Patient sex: M
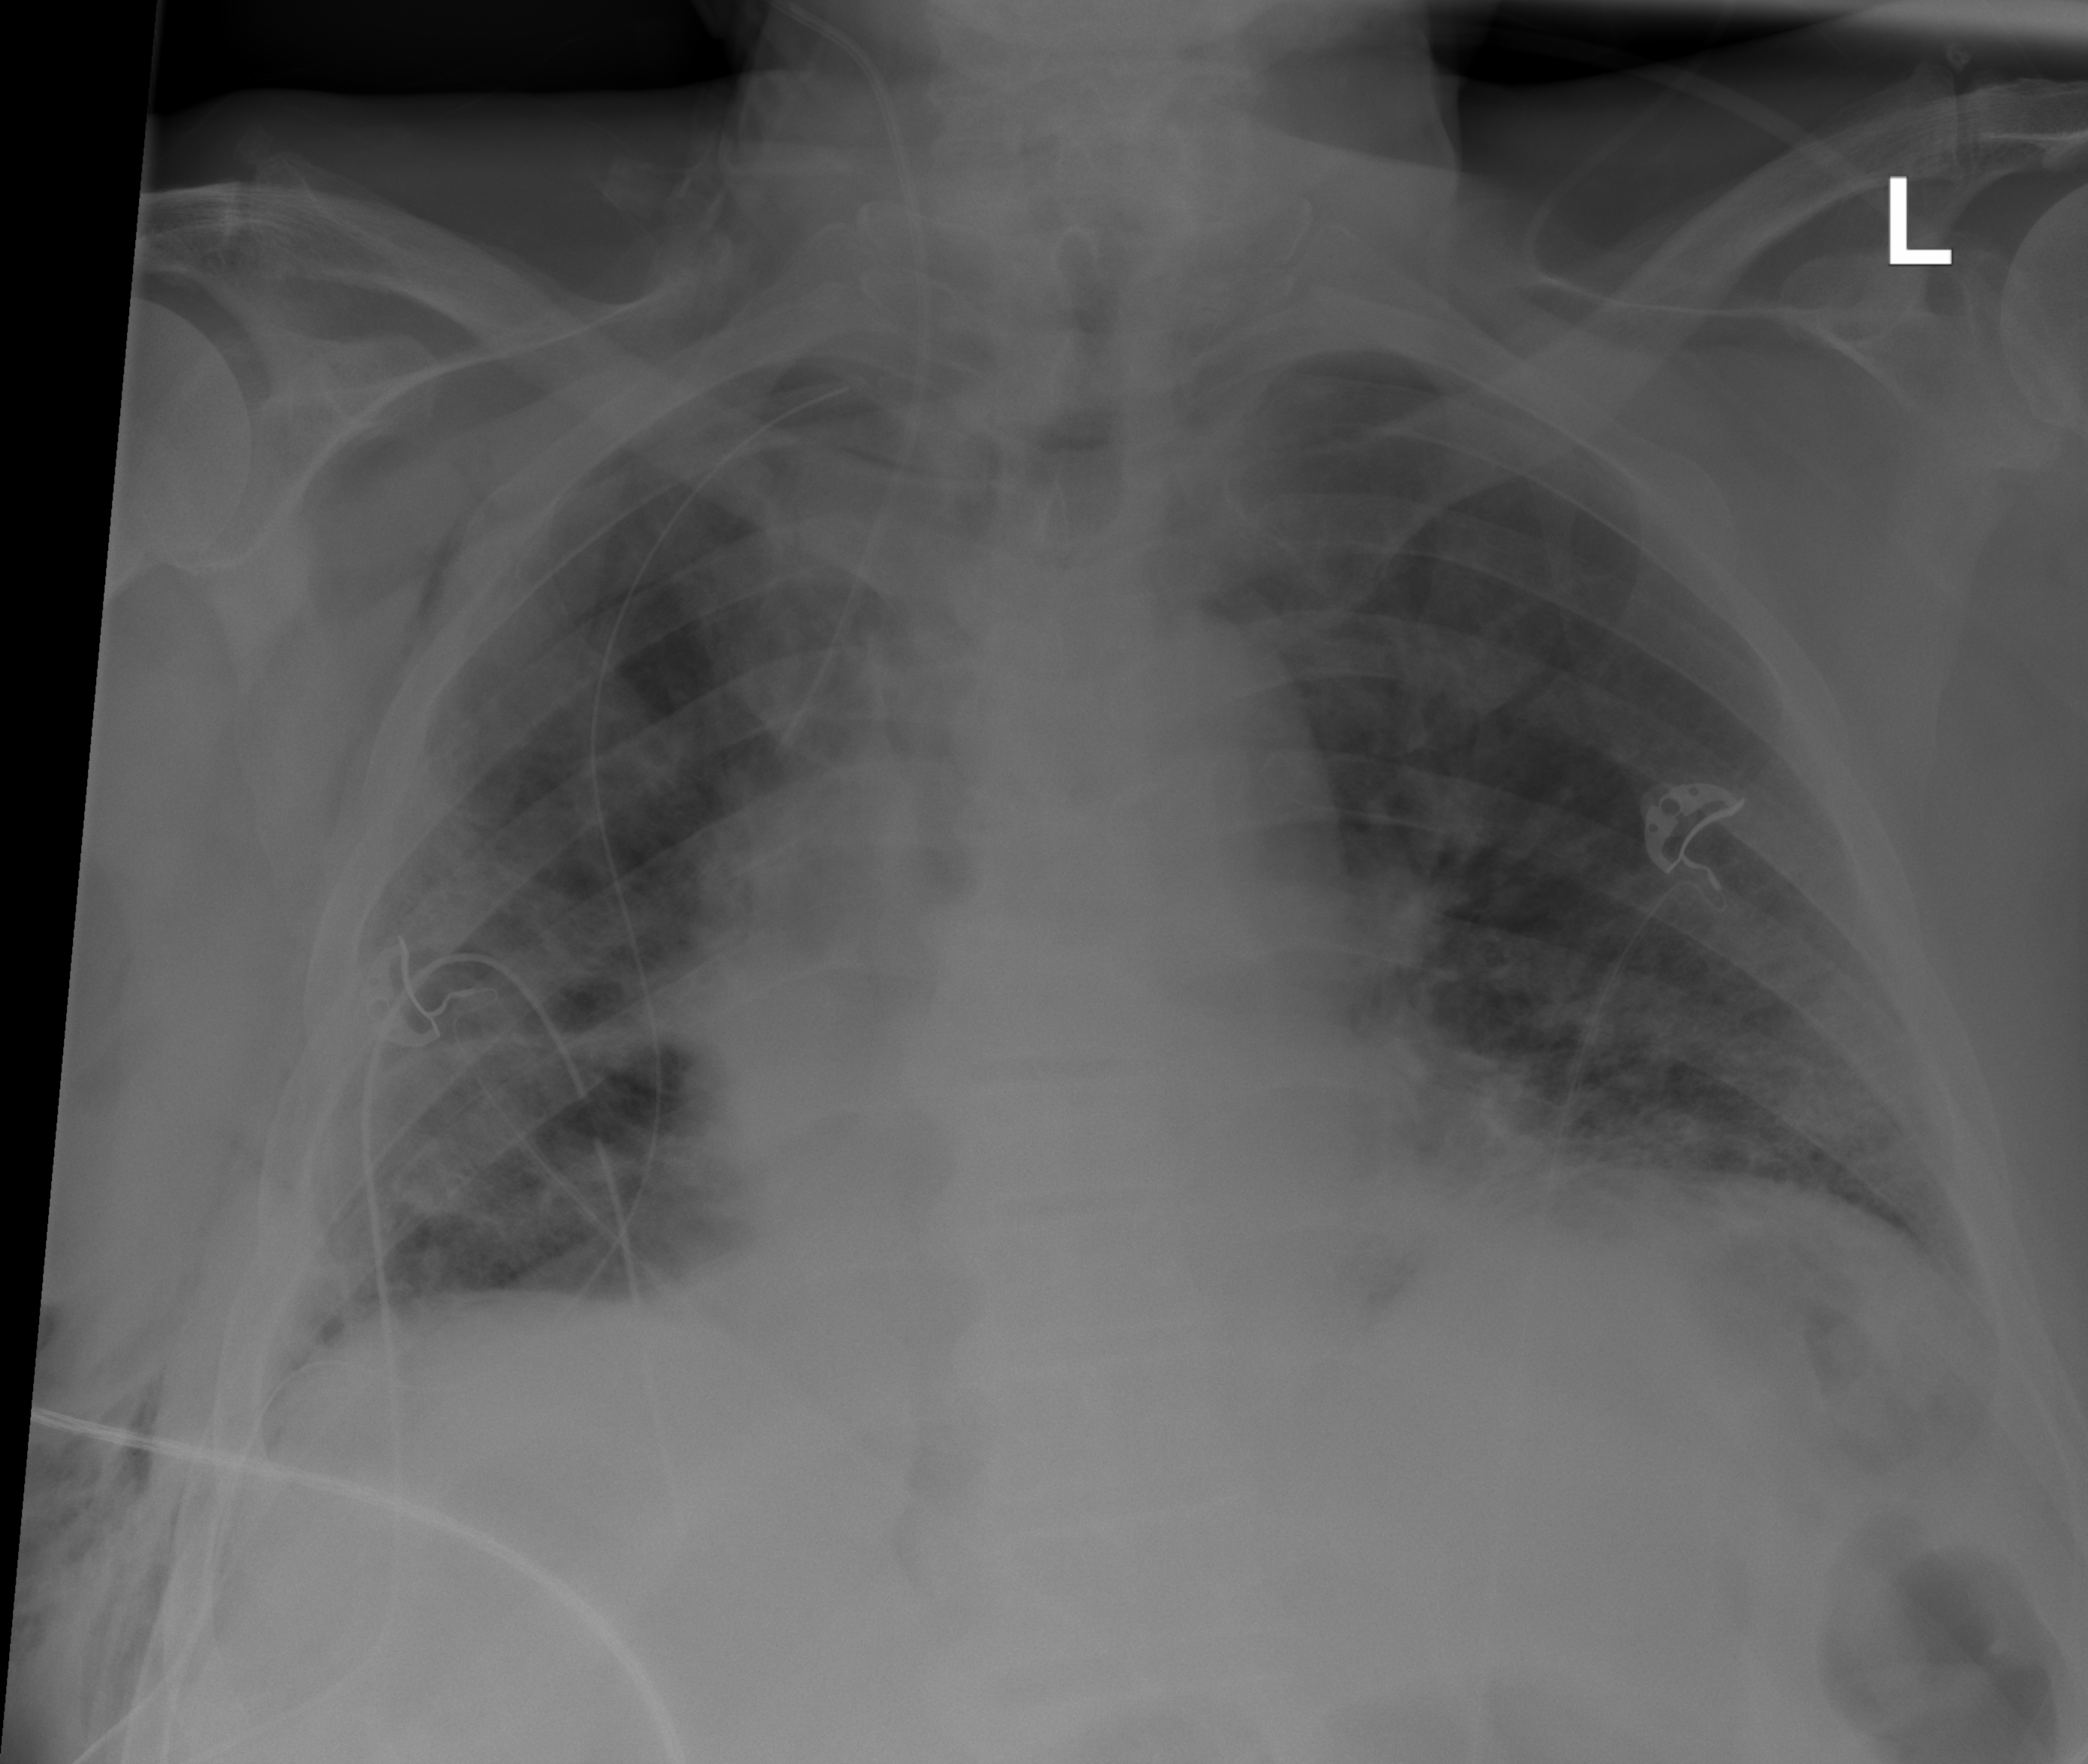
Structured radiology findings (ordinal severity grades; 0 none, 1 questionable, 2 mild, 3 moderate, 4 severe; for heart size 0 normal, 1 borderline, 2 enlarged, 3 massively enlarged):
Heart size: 2
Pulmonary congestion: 0
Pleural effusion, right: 0
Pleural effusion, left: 0
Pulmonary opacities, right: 0
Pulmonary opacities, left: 0
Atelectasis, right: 2
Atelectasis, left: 2